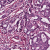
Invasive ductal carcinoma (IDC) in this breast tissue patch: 1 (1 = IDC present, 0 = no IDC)